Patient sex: F
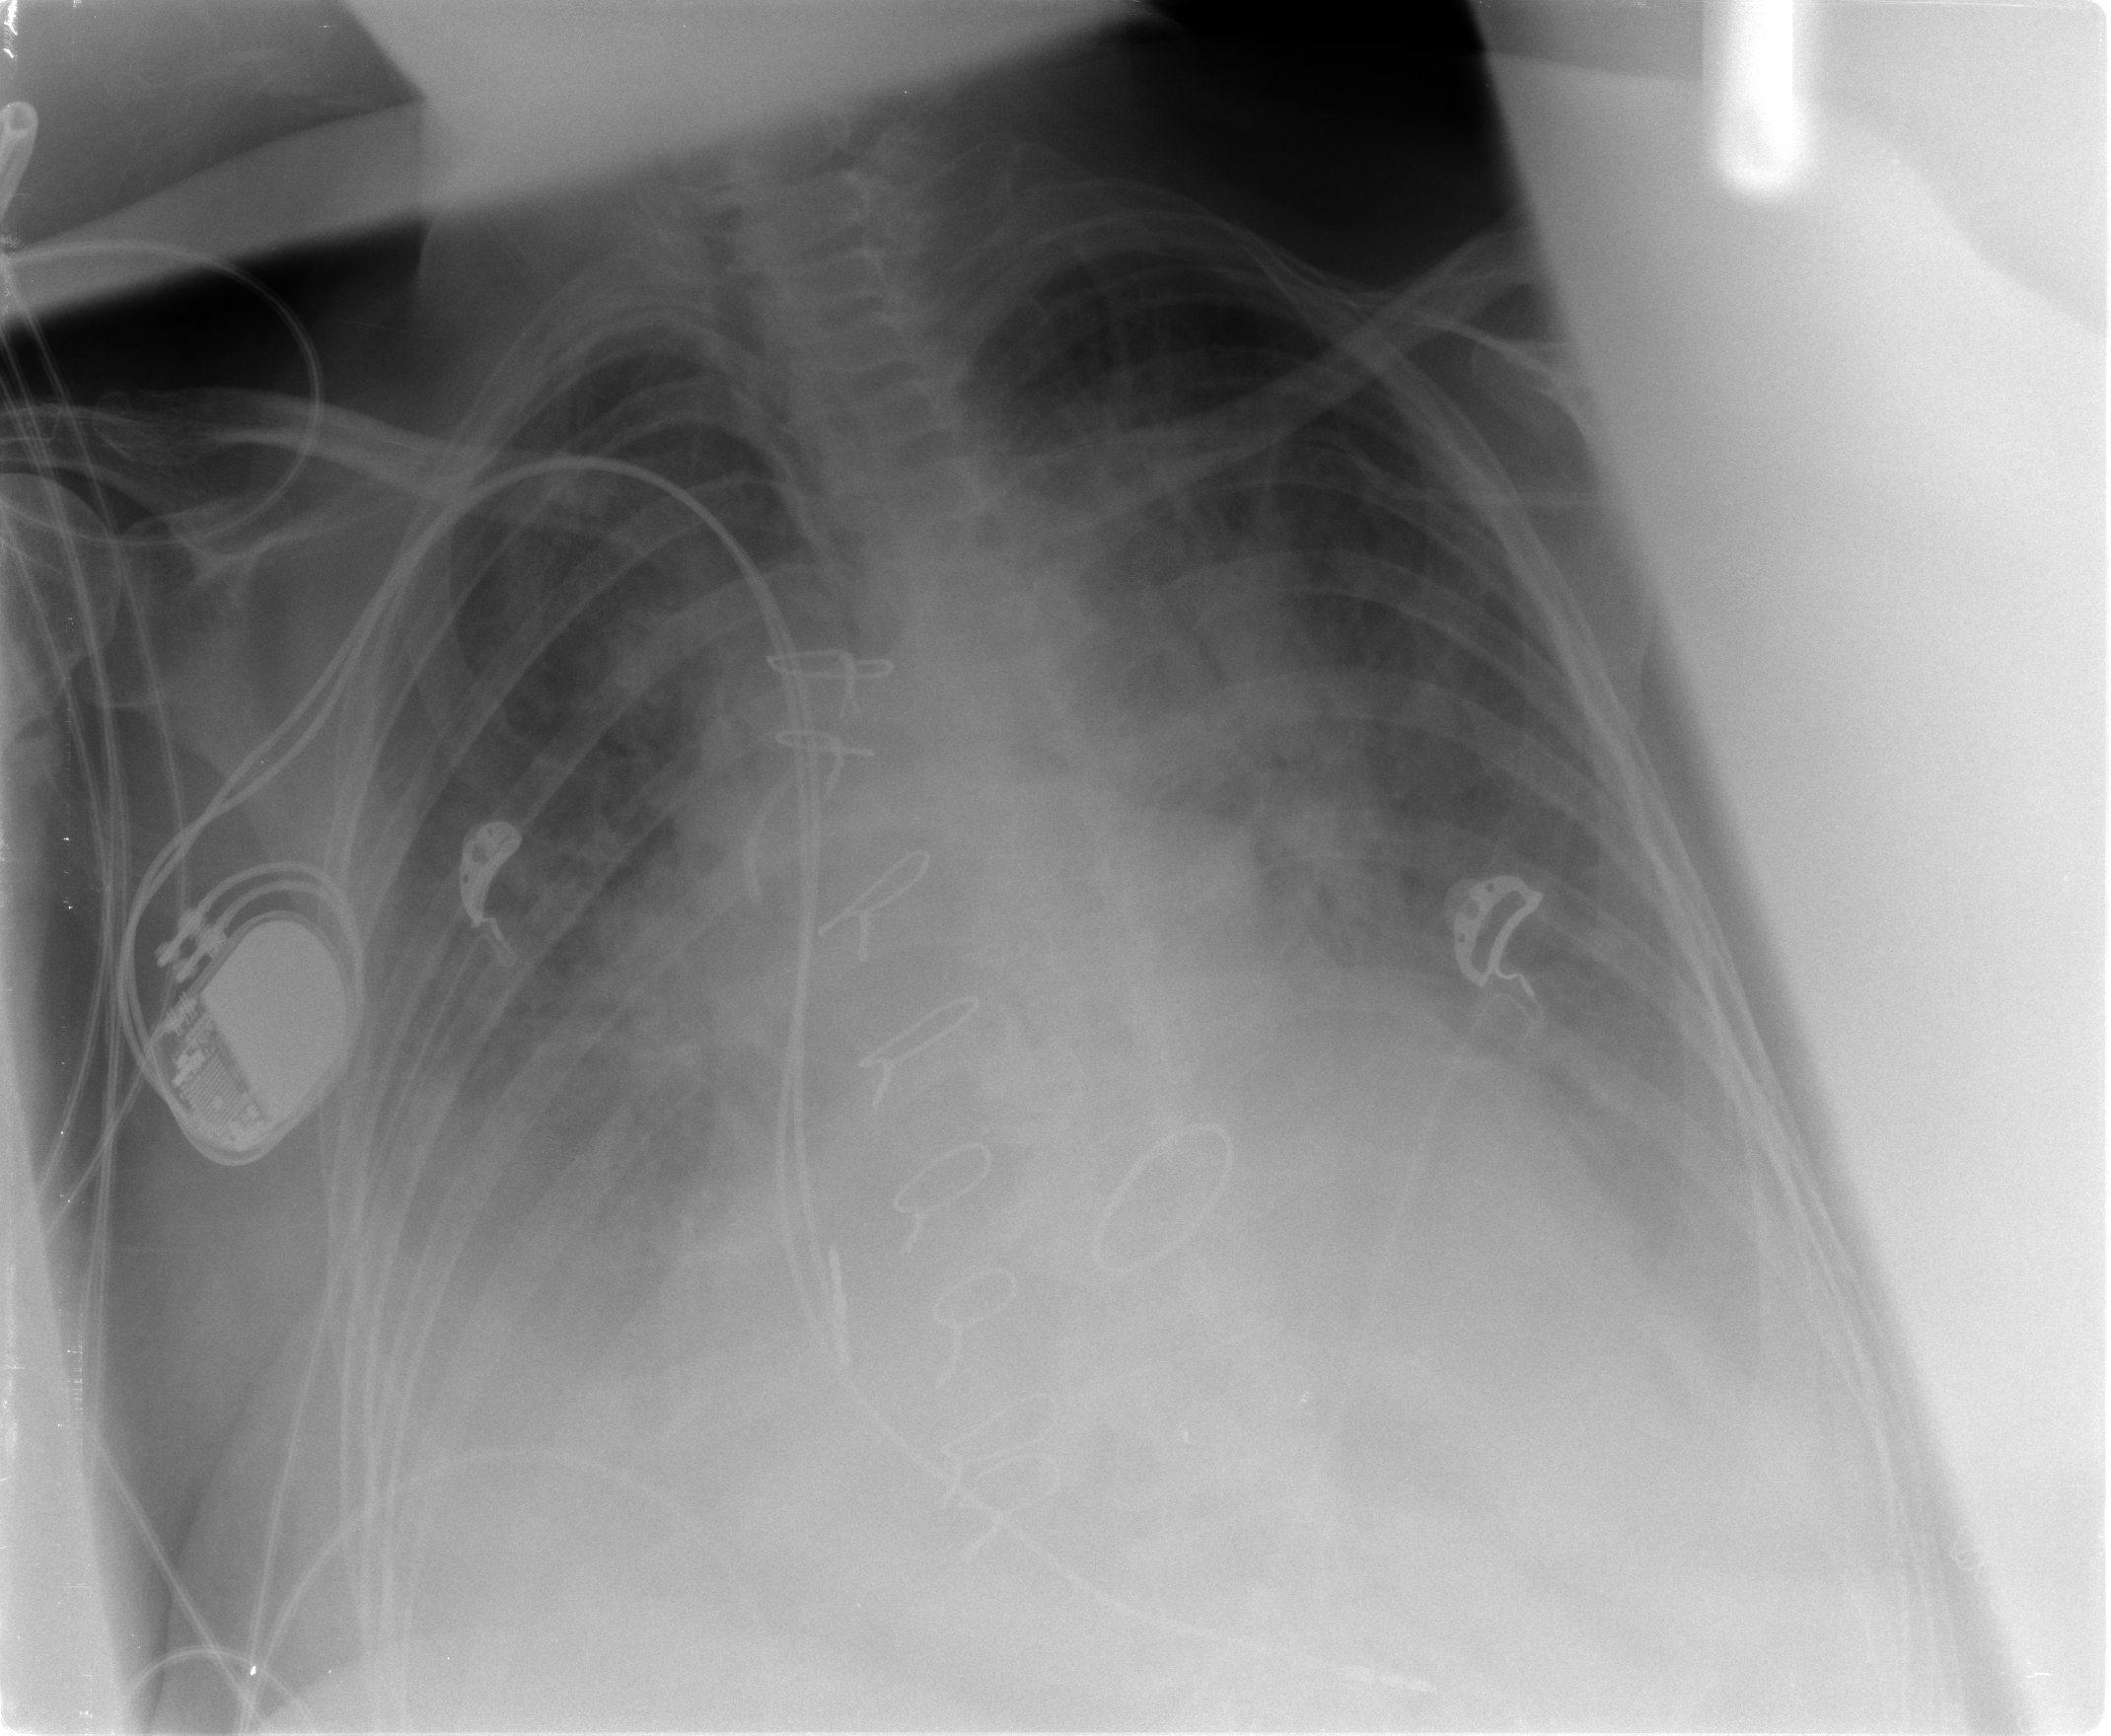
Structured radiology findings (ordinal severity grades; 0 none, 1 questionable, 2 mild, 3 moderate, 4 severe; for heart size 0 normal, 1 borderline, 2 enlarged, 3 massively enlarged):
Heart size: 2
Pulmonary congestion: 2
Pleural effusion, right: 2
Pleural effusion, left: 2
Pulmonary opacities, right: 2
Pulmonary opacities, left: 2
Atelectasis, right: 2
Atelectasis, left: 2